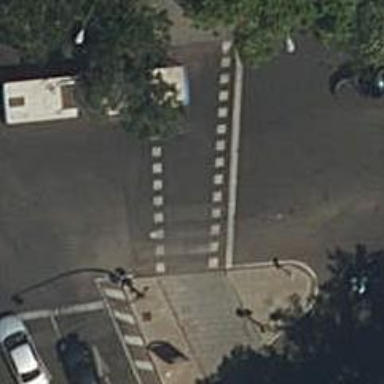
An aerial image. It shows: Road with traffic signals at crossing.